Question: I've download the latest version of xcrossing from the trunk, I successfully added to my project and correctly create the dependency. If I build the library alone everything runs smooth, but if I try to build my project I get this error inside the Counted.h header
> "lexical or preprocessor issue 'iostream' file not found"
Looking for an answer I've found that the file that import a c++ header should have the .mm extension. The class that uses it is a .mm. I also made a search to check if there was another file using it, but not.
I really do not know what to do.
Any guess that could help me?
The headers that are creating a problem are ZXingWigdetController.h and QRCodeReader.h, if import them in header of the class that uses the qrcode I get the error :
> "lexical or preprocessor issue 'iostream' file not found"
If I import the ZXingWidgetController inside the header of the class that uses the qrcode and the QRCodeReader in the implementation file I get the error:

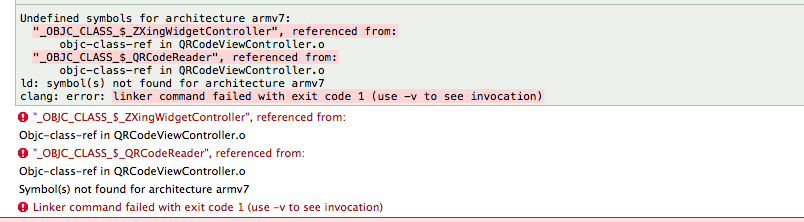
Answer: Take a look at CocoaPods website cocoapods.org.
I was trying to add ZXing to my project for ages. In the end I used cocoapods and it worked with no problems.
Editing answer as per request...
The answer is just add the armv7s to the ZXingWidget project under Architectures and in the ZXingWidget library in Architectures.
Everyone should get CocoaPods though. it really is an amazing tool. All the frameworks I use go through it.